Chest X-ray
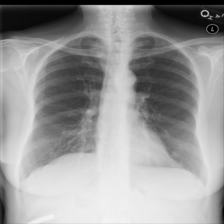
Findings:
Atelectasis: negative
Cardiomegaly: negative
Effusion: negative
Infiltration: negative
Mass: negative
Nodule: negative
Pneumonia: negative
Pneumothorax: negative
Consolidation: negative
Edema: negative
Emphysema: negative
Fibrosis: negative
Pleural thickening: negative
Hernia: negative